Question: I want align the text in my button on the left, but not at all.
for clarifying, look at the red circle in the image.

Thanks.
(the first in the image is my result, the secondo what i'll want)
xml code :
'''
<LinearLayout xmlns:android="http://schemas.android.com/apk/res/android"
android:id="@+id/activity_libretto"
android:layout_width="match_parent"
android:layout_height="wrap_content"
android:layout_gravity="center_horizontal"
android:orientation="vertical"
>
<Button
android:id="@+id/button"
style="?android:attr/borderlessButtonStyle"
android:textAllCaps="false"
android:layout_width="match_parent"
android:layout_height="wrap_content"
android:layout_gravity="top"
android:text="Buongiorno!"
android:textSize="19dp"
android:textStyle="bold"
android:layout_marginTop="15dp"
android:layout_marginLeft="15dp"
android:layout_marginRight="20dp"
android:gravity="left|center_vertical"
android:background="@drawable/bg_button"
android:drawableRight="@drawable/arrow"
/>
'''
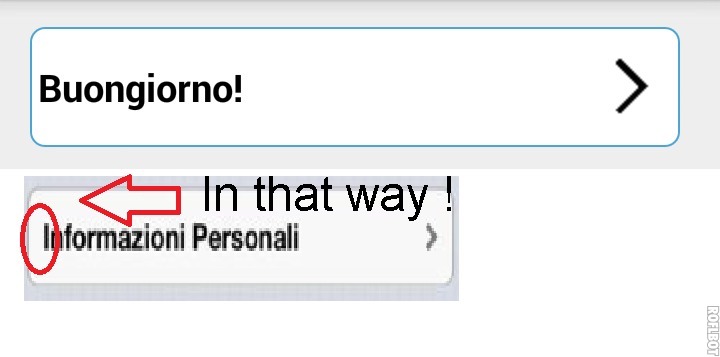
Answer: Use 'android:gravity="left|center_vertical"' in button's xml, and you can also add 'android:paddingLeft="YOUR PADDING IN dp"'